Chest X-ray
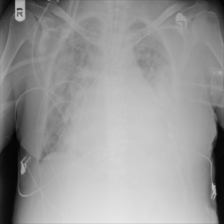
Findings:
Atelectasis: negative
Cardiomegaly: positive
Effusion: negative
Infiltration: negative
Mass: negative
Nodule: negative
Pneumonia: negative
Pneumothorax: negative
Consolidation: negative
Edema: negative
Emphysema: negative
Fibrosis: negative
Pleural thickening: negative
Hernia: negative